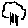
Label: tree